Interaction volume radius: 10 \u00c5
Interaction volume height: 10 \u00c5
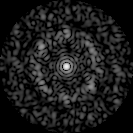
Disorder parameter: 0.7697